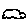
Label: cloud